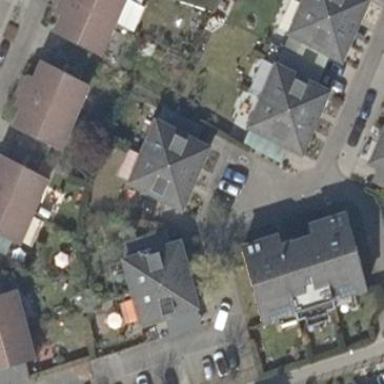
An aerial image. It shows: Semidetached house with pyramidal roof shape.